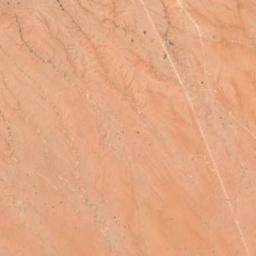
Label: desert